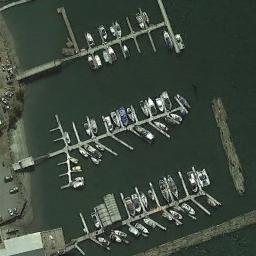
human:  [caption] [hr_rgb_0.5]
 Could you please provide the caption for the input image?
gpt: The harbor has lots of neatly docked boats and the color of the waters is green .

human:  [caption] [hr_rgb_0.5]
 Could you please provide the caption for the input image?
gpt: The shape of the harbor is nearly circular .

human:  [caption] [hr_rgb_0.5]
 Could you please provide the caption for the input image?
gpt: There are many yachts moored in the sea by the harbor, And some empty spaces .

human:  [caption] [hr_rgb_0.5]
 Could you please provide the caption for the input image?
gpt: Many ships are in the harbor .

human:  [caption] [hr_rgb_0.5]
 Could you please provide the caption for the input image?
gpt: There are some ships at the harbor .